Aerial crown-view tile of a tropical tree (Barro Colorado Island, Panama), acquired 20250818:
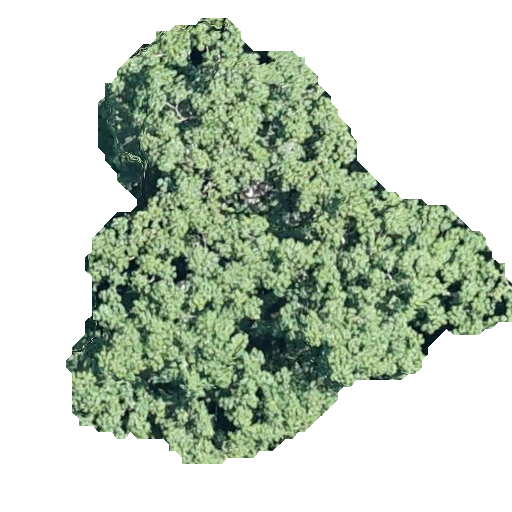
Species: Pseudobombax septenatum
GBIF accepted scientific name: Pseudobombax septenatum
Crown area: 174.063 m²